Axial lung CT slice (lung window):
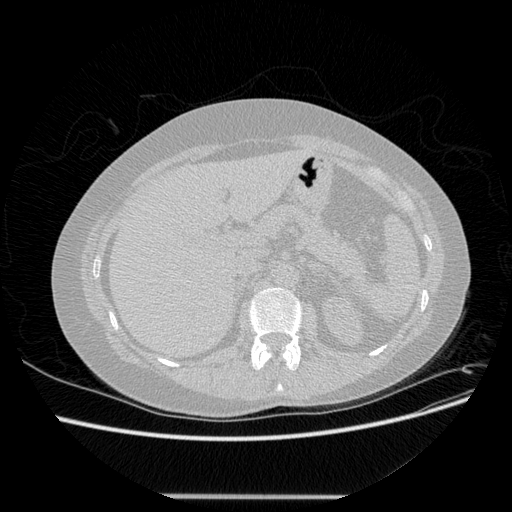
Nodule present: no